Question: Good afternoon. I have created an application for an introductory java course that allows a user to sort their DVD collection by title, studio, or year. The application also allows the user to add additional DVD's to their collection, thus enlarging their arrays. The code properly compiles, but there is clearly something wrong as the titles, studio, and years are mixing themselves up. To be clear, this code is from a textbook and is part of a lab that requires the use of the exact methods, packages, etc. that you see in the code. I'm not asking for advice on how to make the code more efficient (although that is welcome as I am learning), but specifically what is wrong with the code provided causing the "scramble". Here is the code I have:
'''
import java.awt.*;
import java.awt.event.*;
import javax.swing.*;
import javax.swing.text.*;
public class DVD extends JFrame implements ActionListener
{
// construct components
JLabel sortPrompt = new JLabel("Sort by:");
JComboBox fieldCombo = new JComboBox();
JTextPane textPane = new JTextPane();
// initialize data in arrays
String title[] = {"Casablanca", "Citizen Kane", "Singin' in the Rain", "The Wizard of Oz"};
String studio[] = {"Warner Brothers", "RKO Pictures", "MGM", "MGM"};
String year[] = {"1942", "1941", "1952", "1939"};
// construct instance of DVD
public DVD()
{
super("Classics on DVD");
}
// create the menu system
public JMenuBar createMenuBar()
{
// create an instance of the menu
JMenuBar mnuBar = new JMenuBar();
setJMenuBar(mnuBar);
// construct and populate the File menu
JMenu mnuFile = new JMenu("File", true);
mnuFile.setMnemonic(KeyEvent.VK_F);
mnuFile.setDisplayedMnemonicIndex(0);
mnuBar.add(mnuFile);
JMenuItem mnuFileExit = new JMenu("Exit");
mnuFileExit.setMnemonic(KeyEvent.VK_X);
mnuFileExit.setDisplayedMnemonicIndex(1);
mnuFile.add(mnuFileExit);
mnuFileExit.setActionCommand("Exit");
mnuFileExit.addActionListener(this);
// contruct and populate the Edit menu
JMenu mnuEdit = new JMenu("Edit", true);
mnuEdit.setMnemonic(KeyEvent.VK_E);
mnuEdit.setDisplayedMnemonicIndex(0);
mnuBar.add(mnuEdit);
JMenuItem mnuEditInsert = new JMenuItem("Insert New DVD");
mnuEditInsert.setMnemonic(KeyEvent.VK_I);
mnuEditInsert.setDisplayedMnemonicIndex(0);
mnuEdit.add(mnuEditInsert);
mnuEditInsert.setActionCommand("Insert");
mnuEditInsert.addActionListener(this);
JMenu mnuEditSearch = new JMenu("Search");
mnuEditSearch.setMnemonic(KeyEvent.VK_R);
mnuEditSearch.setDisplayedMnemonicIndex(3);
mnuEdit.add(mnuEditSearch);
JMenuItem mnuEditSearchByTitle = new JMenuItem("by Title");
mnuEditSearchByTitle.setMnemonic(KeyEvent.VK_T);
mnuEditSearchByTitle.setDisplayedMnemonicIndex(3);
mnuEditSearch.add(mnuEditSearchByTitle);
mnuEditSearchByTitle.setActionCommand("title");
mnuEditSearchByTitle.addActionListener(this);
JMenuItem mnuEditSearchByStudio = new JMenuItem("by Studio");
mnuEditSearchByStudio.setMnemonic(KeyEvent.VK_S);
mnuEditSearchByStudio.setDisplayedMnemonicIndex(3);
mnuEditSearch.add(mnuEditSearchByStudio);
mnuEditSearchByStudio.setActionCommand("studio");
mnuEditSearchByStudio.addActionListener(this);
JMenuItem mnuEditSearchByYear = new JMenuItem("by Year");
mnuEditSearchByYear.setMnemonic(KeyEvent.VK_Y);
mnuEditSearchByYear.setDisplayedMnemonicIndex(3);
mnuEditSearch.add(mnuEditSearchByYear);
mnuEditSearchByYear.setActionCommand("year");
mnuEditSearchByYear.addActionListener(this);
return mnuBar;
}
// create the content pane
public Container createContentPane()
{
// populate the JComboBox
fieldCombo.addItem("Title");
fieldCombo.addItem("Studio");
fieldCombo.addItem("Year");
fieldCombo.addActionListener(this);
fieldCombo.setToolTipText("Click the drop-down arrow to display sort fields.");
// construct and populate the north panel
JPanel northPanel = new JPanel();
northPanel.setLayout(new FlowLayout());
northPanel.add(sortPrompt);
northPanel.add(fieldCombo);
// create the JTextPane and center panel
JPanel centerPanel = new JPanel();
setTabsAndStyles(textPane);
textPane = addTextToTextPane();
JScrollPane scrollPane = new JScrollPane(textPane);
scrollPane.setVerticalScrollBarPolicy(JScrollPane.VERTICAL_SCROLLBAR_ALWAYS);
scrollPane.setPreferredSize(new Dimension(500, 200));
centerPanel.add(scrollPane);
// create Container and set attributes
Container c = getContentPane();
c.setLayout(new BorderLayout(10,10));
c.add(northPanel,BorderLayout.NORTH);
c.add(centerPanel,BorderLayout.CENTER);
return c;
}
// method to create tab stops and set font styles
protected void setTabsAndStyles(JTextPane textPane)
{
// create Tab Stops
TabStop[] tabs = new TabStop[2];
tabs[0] = new TabStop(200, TabStop.ALIGN_LEFT, TabStop.LEAD_NONE);
tabs[1] = new TabStop(350, TabStop.ALIGN_LEFT, TabStop.LEAD_NONE);
TabSet tabset = new TabSet(tabs);
// set Tab Style
StyleContext tabStyle = StyleContext.getDefaultStyleContext();
AttributeSet aset =
tabStyle.addAttribute(SimpleAttributeSet.EMPTY, StyleConstants.TabSet, tabset);
textPane.setParagraphAttributes(aset, false);
// set Font styles
Style fontStyle =
StyleContext.getDefaultStyleContext().getStyle(StyleContext.DEFAULT_STYLE);
Style regular = textPane.addStyle("regular", fontStyle);
StyleConstants.setFontFamily(fontStyle, "SansSerif");
Style s = textPane.addStyle("italic", regular);
StyleConstants.setItalic(s, true);
s = textPane.addStyle("bold", regular);
StyleConstants.setBold(s, true);
s = textPane.addStyle("large", regular);
StyleConstants.setFontSize(s, 16);
}
// method to add new text to the JTextPane
public JTextPane addTextToTextPane()
{
Document doc = textPane.getDocument();
try
{
// clear the previous text
doc.remove(0, doc.getLength());
// insert title
doc.insertString(0,"TITLE STUDIO YEAR
",textPane.getStyle("large"));
// insert detail
for (int j = 0; j<title.length; j++)
{
doc.insertString(doc.getLength(), title[j] + " ", textPane.getStyle("bold"));
doc.insertString(doc.getLength(), studio[j] + " ", textPane.getStyle("italic"));
doc.insertString(doc.getLength(), year[j] + " ", textPane.getStyle("regular"));
}
}
catch(BadLocationException ble)
{
System.err.println("Couldn't insert text.");
}
return textPane;
}
// event to process user clicks
public void actionPerformed(ActionEvent e)
{
String arg = e.getActionCommand();
// user clicks the sort by combo box
if (e.getSource() == fieldCombo)
{
switch(fieldCombo.getSelectedIndex())
{
case 0:
sort(title);
break;
case 1:
sort(studio);
break;
case 2:
sort(year);
break;
}
}
// user clicks Exit on the File menu
if (arg == "Exit")
System.exit(0);
// user clicks Insert New DVD on the Edit Menu
if (arg == "Insert")
{
// accept new data
String newTitle = JOptionPane.showInputDialog(null, "Please enter the new movie's title");
String newStudio = JOptionPane.showInputDialog(null, "Please enter the studio for " + newTitle);
String newYear = JOptionPane.showInputDialog(null, "Please enter the year for " + newTitle);
// enlarge arrays
title = enlargeArray(title);
studio = enlargeArray(studio);
year = enlargeArray(year);
// add new data to arrays
title[title.length-1] = newTitle;
studio[studio.length-1] = newStudio;
year[year.length-1] = newYear;
// call sort method
sort(title);
fieldCombo.setSelectedIndex(0);
}
// user clicks Title on the Search submenu
if (arg == "title")
search(arg, title);
// user clicks Studio on the Search submenu
if (arg == "studio")
search(arg, studio);
// user clicks Year on the Search submenu
if (arg == "year")
search(arg, year);
}
// method to enlarge an array by 1
public String[] enlargeArray(String[] currentArray)
{
String[] newArray = new String[currentArray.length + 1];
for (int i = 0; i<currentArray.length; i++)
newArray[i] = currentArray[i];
return newArray;
}
// method to sort arrays
public void sort(String tempArray[])
{
// loop ton control number of passes
for (int pass = 1; pass < tempArray.length; pass++)
{
for (int element = 0; element < tempArray.length - 1; element++)
if (tempArray[element].compareTo(tempArray[element + 1])>0)
{
swap(title, element, element + 1);
swap(studio, element, element + 1);
swap(year, element, element + 1);
}
}
addTextToTextPane();
}
// method to swap two elements of an array
public void swap(String swapArray[], int first, int second)
{
String hold; // temporary holding area for swap
hold = swapArray[first];
swapArray[first] = swapArray[second];
swapArray[second] = hold;
}
public void search(String searchField, String searchArray[])
{
try
{
Document doc = textPane.getDocument(); // assign text to document object
doc.remove(0,doc.getLength()); // clear previous text
// display column titles
doc.insertString(0,"TITLE STUDIO YEAR
",textPane.getStyle("large"));
// prompt user for search data
String search = JOptionPane.showInputDialog(null, "Please enter the "+searchField);
boolean found = false;
// search arrays
for (int i = 0; i<title.length; i++)
{
if (search.compareTo(searchArray[i])==0)
{
doc.insertString(doc.getLength(), title[i] + " ", textPane.getStyle("bold"));
doc.insertString(doc.getLength(), studio[i] + " ", textPane.getStyle("italic"));
doc.insertString(doc.getLength(), year[i] + " ", textPane.getStyle("regular"));
found = true;
}
}
if (found == false)
{
JOptionPane.showMessageDialog(null, "Your search produced no results.","No results found",JOptionPane.INFORMATION_MESSAGE);
sort(title);
}
}
catch(BadLocationException ble)
{
System.err.println("Couldn't insert text.");
}
}
// main method executes at run time
public static void main(String arg[])
{
JFrame.setDefaultLookAndFeelDecorated(true);
DVD f = new DVD();
f.setDefaultCloseOperation(JFrame.EXIT_ON_CLOSE);
f.setJMenuBar(f.createMenuBar());
f.setContentPane(f.createContentPane());
f.setSize(600,375);
f.setVisible(true);
}
}
'''
Here is a screenshot to give you a sense of what I mean be "scrambled".

Obviously, all of the titles should be in the title column, studios in studio, and years in year.
As always, I appreciate the guidance.
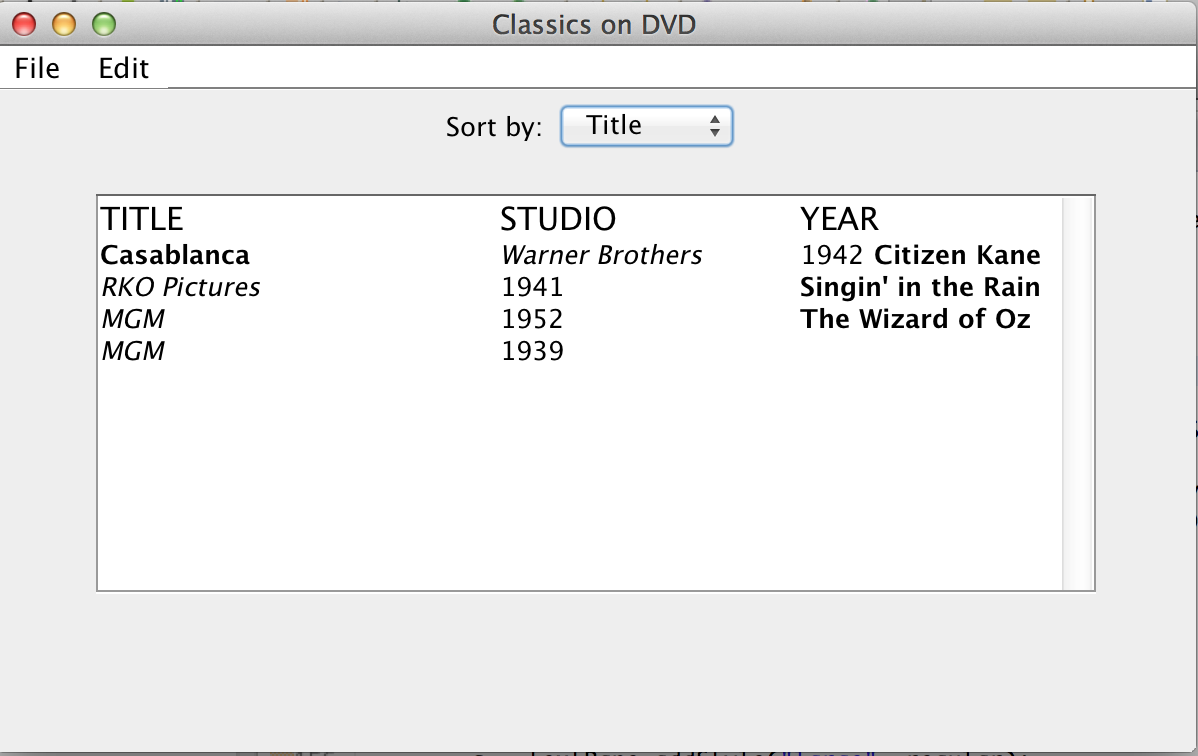
Answer: The problem is this line
'''
doc.insertString(doc.getLength(), year[j] + " ", textPane.getStyle("regular"));
'''
where you put a tab ('" "') after the year but instead you want a newline ('"
"'). So the line becomes
'''
doc.insertString(doc.getLength(), year[j] + "
", textPane.getStyle("regular"));
'''